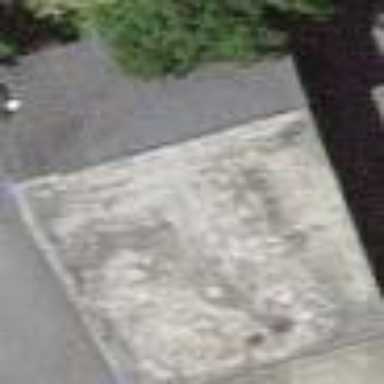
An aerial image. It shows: Garage.